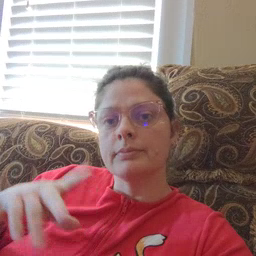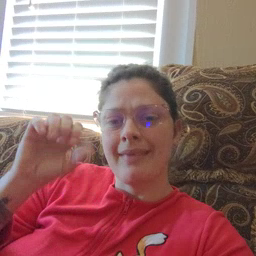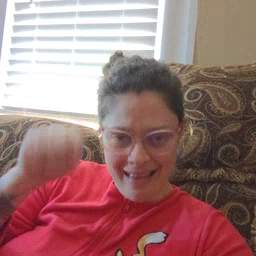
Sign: can